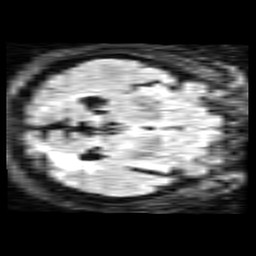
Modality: FLAIR
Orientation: axial
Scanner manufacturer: siemens
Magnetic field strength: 1.5 T
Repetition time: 9.11 s
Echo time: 0.111 s